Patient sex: F
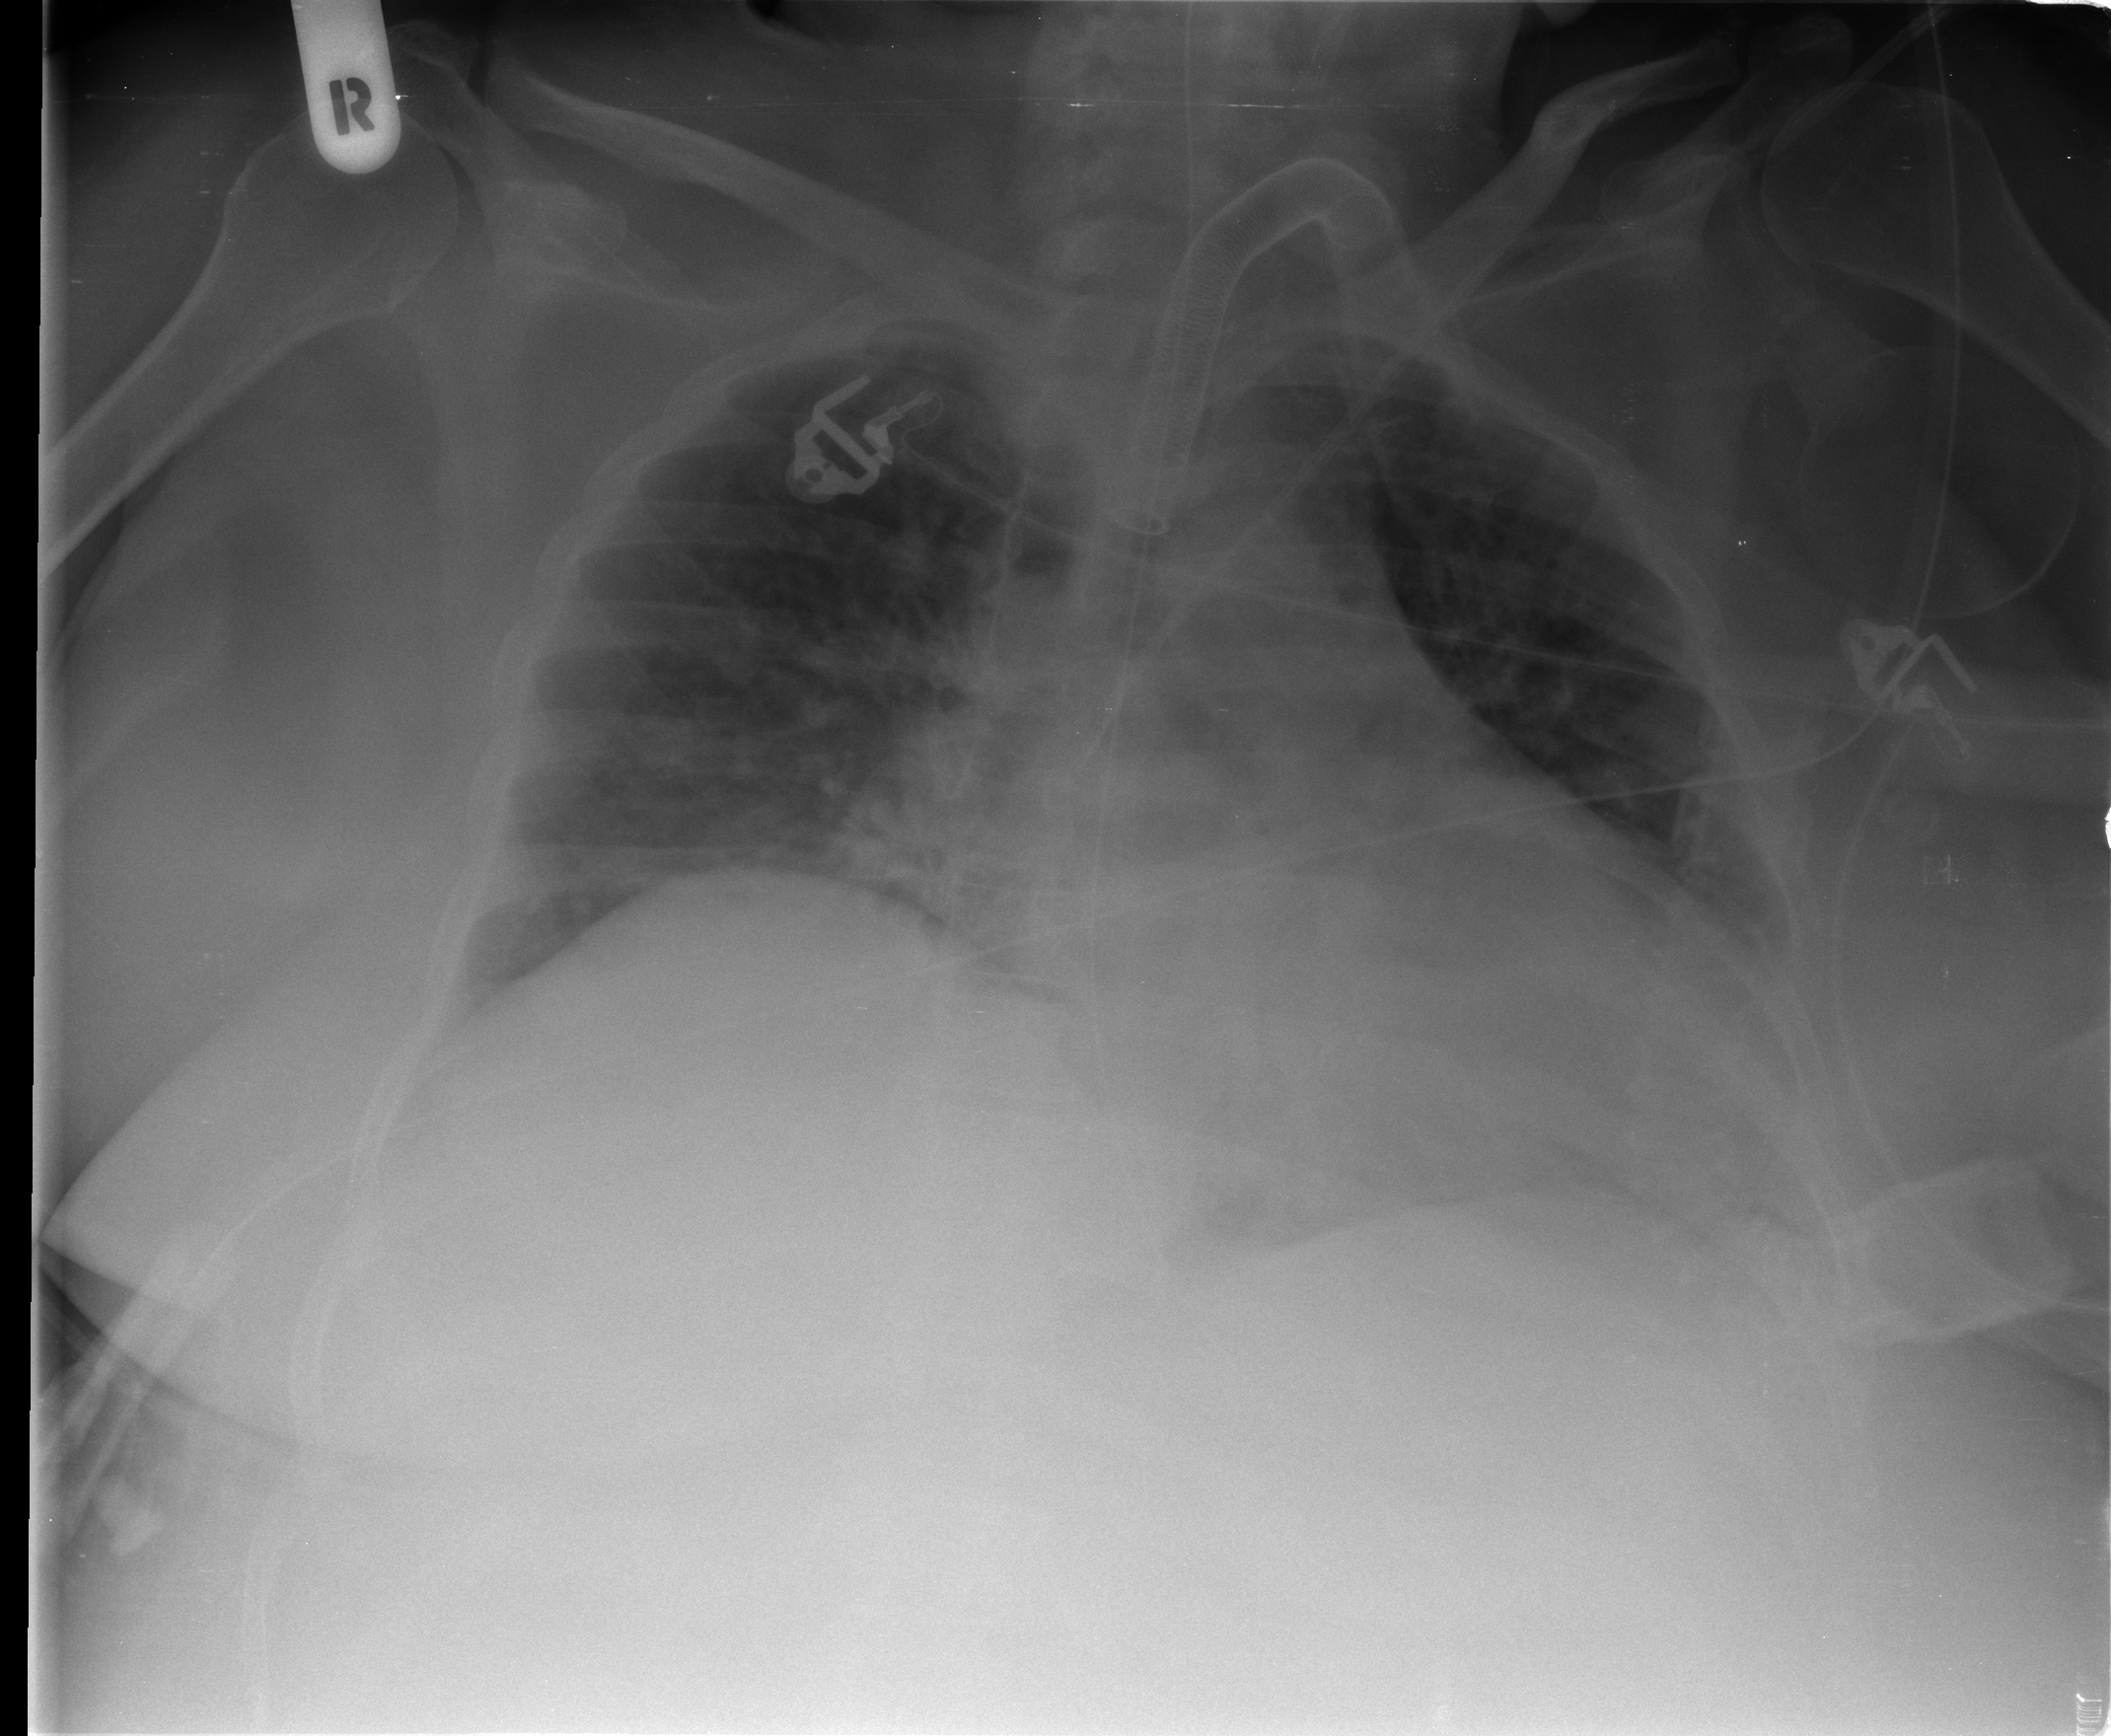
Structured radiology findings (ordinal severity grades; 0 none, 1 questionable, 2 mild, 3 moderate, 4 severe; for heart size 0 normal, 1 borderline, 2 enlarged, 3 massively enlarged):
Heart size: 3
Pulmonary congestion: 0
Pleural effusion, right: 0
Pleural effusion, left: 0
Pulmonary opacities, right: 0
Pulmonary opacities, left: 0
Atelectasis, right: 2
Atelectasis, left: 2